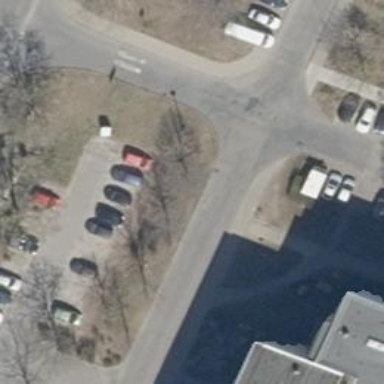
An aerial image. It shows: Sidewalk along the footway.